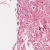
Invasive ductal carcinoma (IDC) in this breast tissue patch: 0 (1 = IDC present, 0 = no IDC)